Brain MRI, t2w sequence, axial 2D slice.
Patient: age 50, sex M, weight 90 kg, height 1.9 m
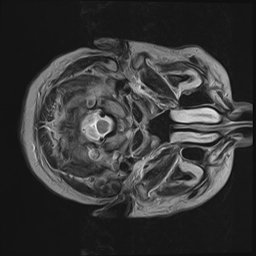